Interaction volume radius: 10 \u00c5
Interaction volume height: 35 \u00c5
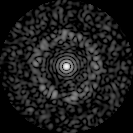
Disorder parameter: 0.8454